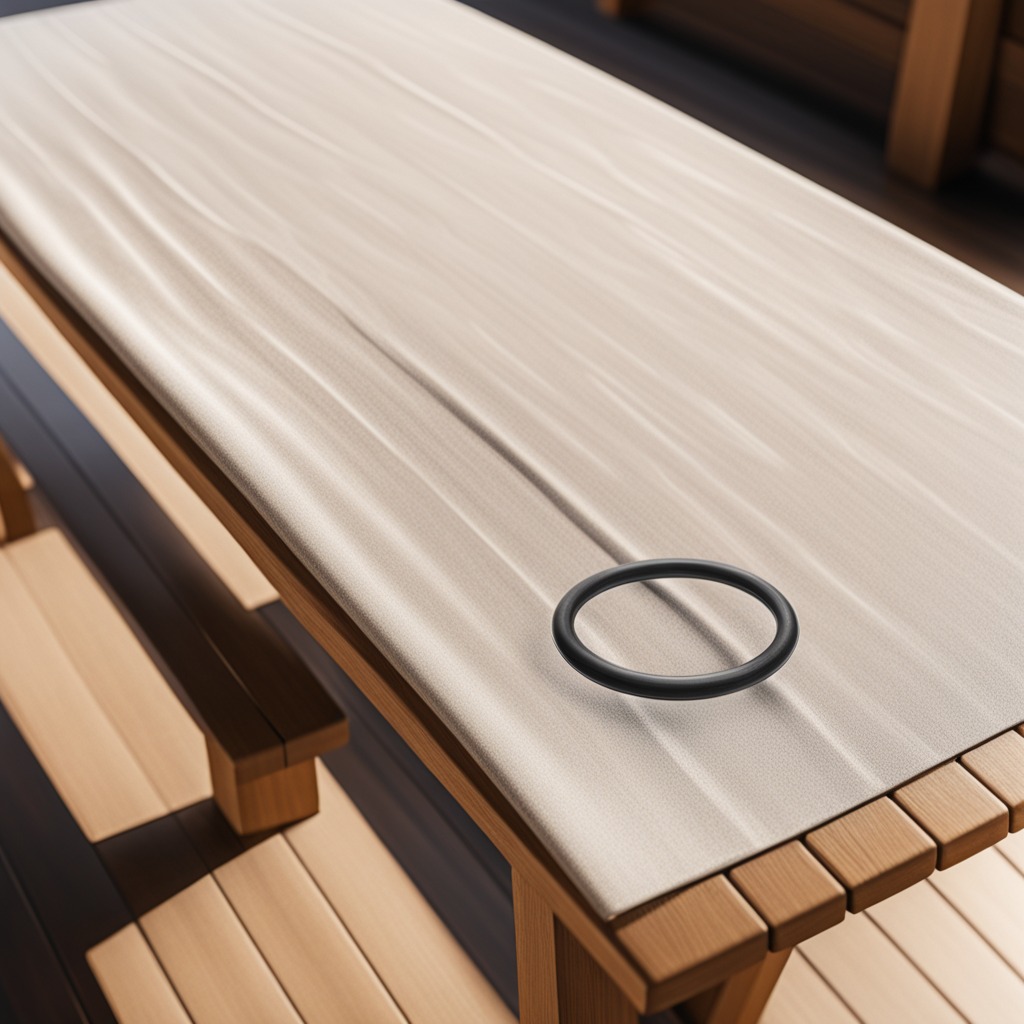
A rubber O-ring lying on a wooden table in an outdoor workshop during daytime bright natural light soft shadows worn but beneath the cloth